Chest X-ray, PA view. Patient: 60 years old, sex M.
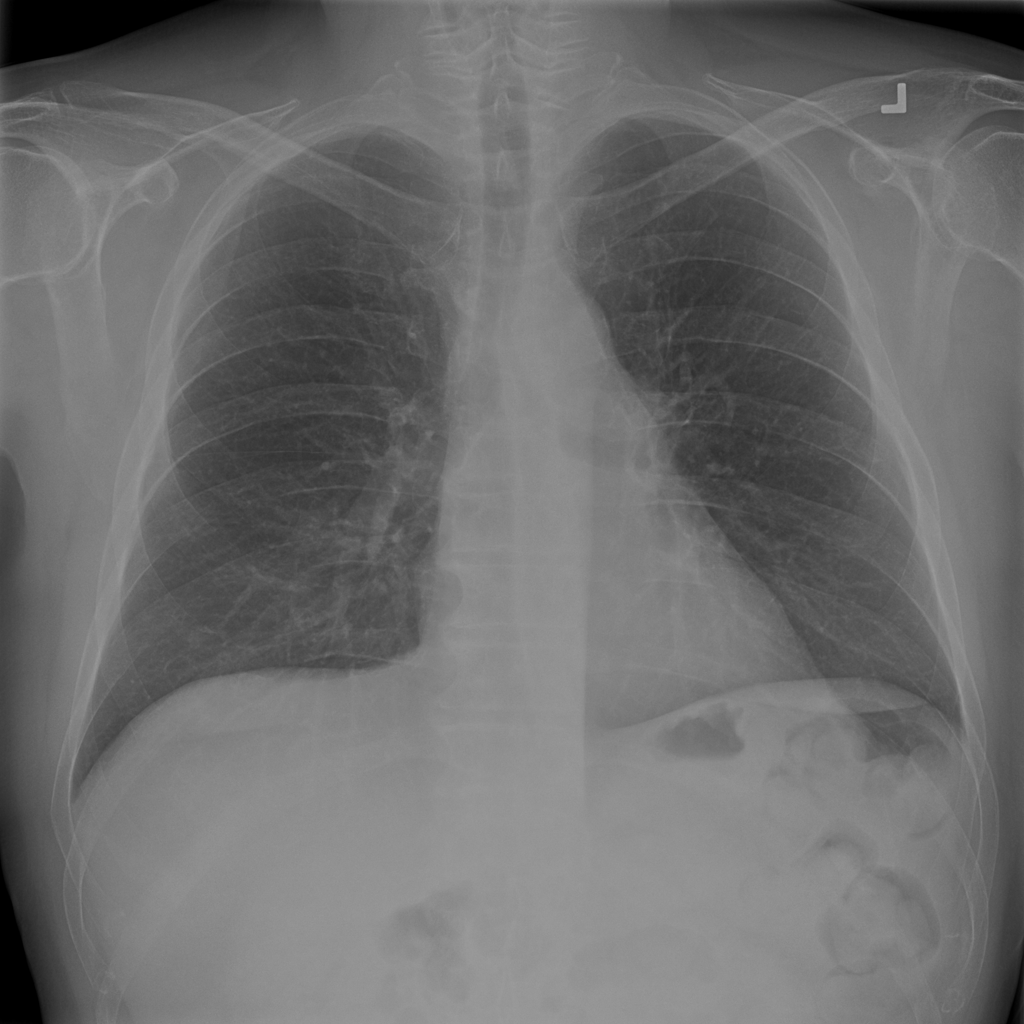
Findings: No Finding